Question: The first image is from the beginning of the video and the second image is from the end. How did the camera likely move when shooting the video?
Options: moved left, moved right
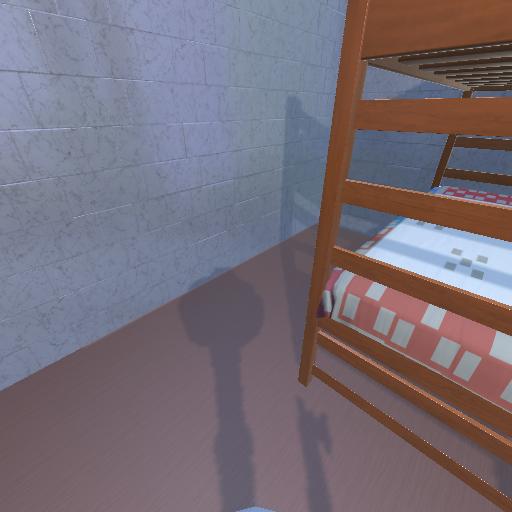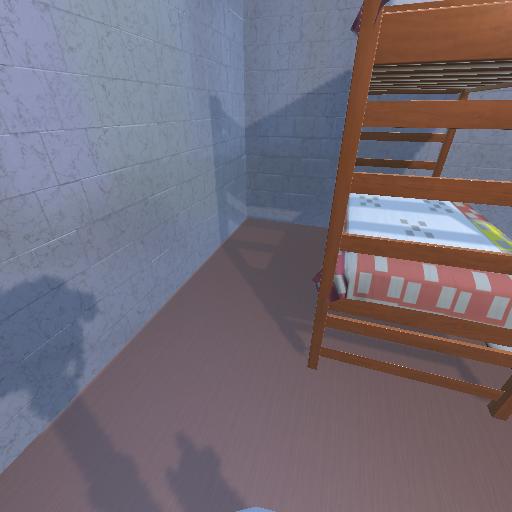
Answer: moved left